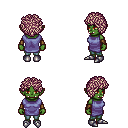
a pixel art fantasy rpg character, female body template, orc, green skin, chain tabard jacket, teal pants, white blonde curly afro hairstyle, cloth bracers, metal boots, four views (front, back, left, right), 2x2 character sprite sheet, small pixel art, hard edges, no anti-aliasing